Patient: sex M, age 66
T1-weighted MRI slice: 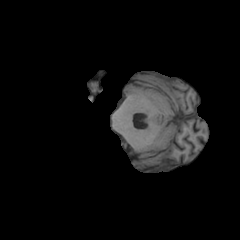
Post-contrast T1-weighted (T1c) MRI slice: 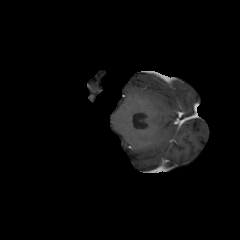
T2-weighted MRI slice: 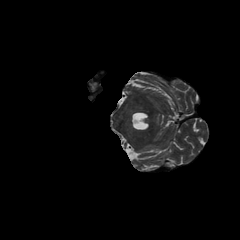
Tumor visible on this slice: no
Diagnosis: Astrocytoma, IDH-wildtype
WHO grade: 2